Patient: sex F, age 60
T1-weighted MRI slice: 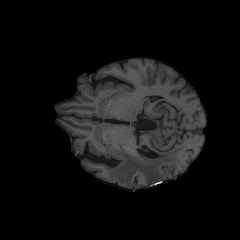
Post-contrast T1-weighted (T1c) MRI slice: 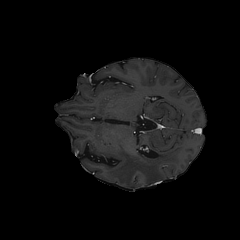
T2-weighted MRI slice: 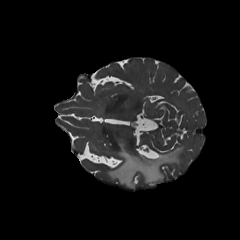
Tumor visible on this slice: yes
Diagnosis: Glioblastoma, IDH-wildtype
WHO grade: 4